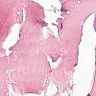
Metastatic tissue present: no